Question: How can I make the size of a grid item take up the whole width? I can't find it in the material ui documentation.

'''
<Grid container>
<Grid item md={12} lg={12} spacing={0}>
<Header/>
</Grid>
<Grid item md={12} lg={12}>
<Footer styles={styles.Paper}/>
</Grid>
</Grid>
'''
The Grid that contains the Footer here is not taking up the full width, see the picture above.
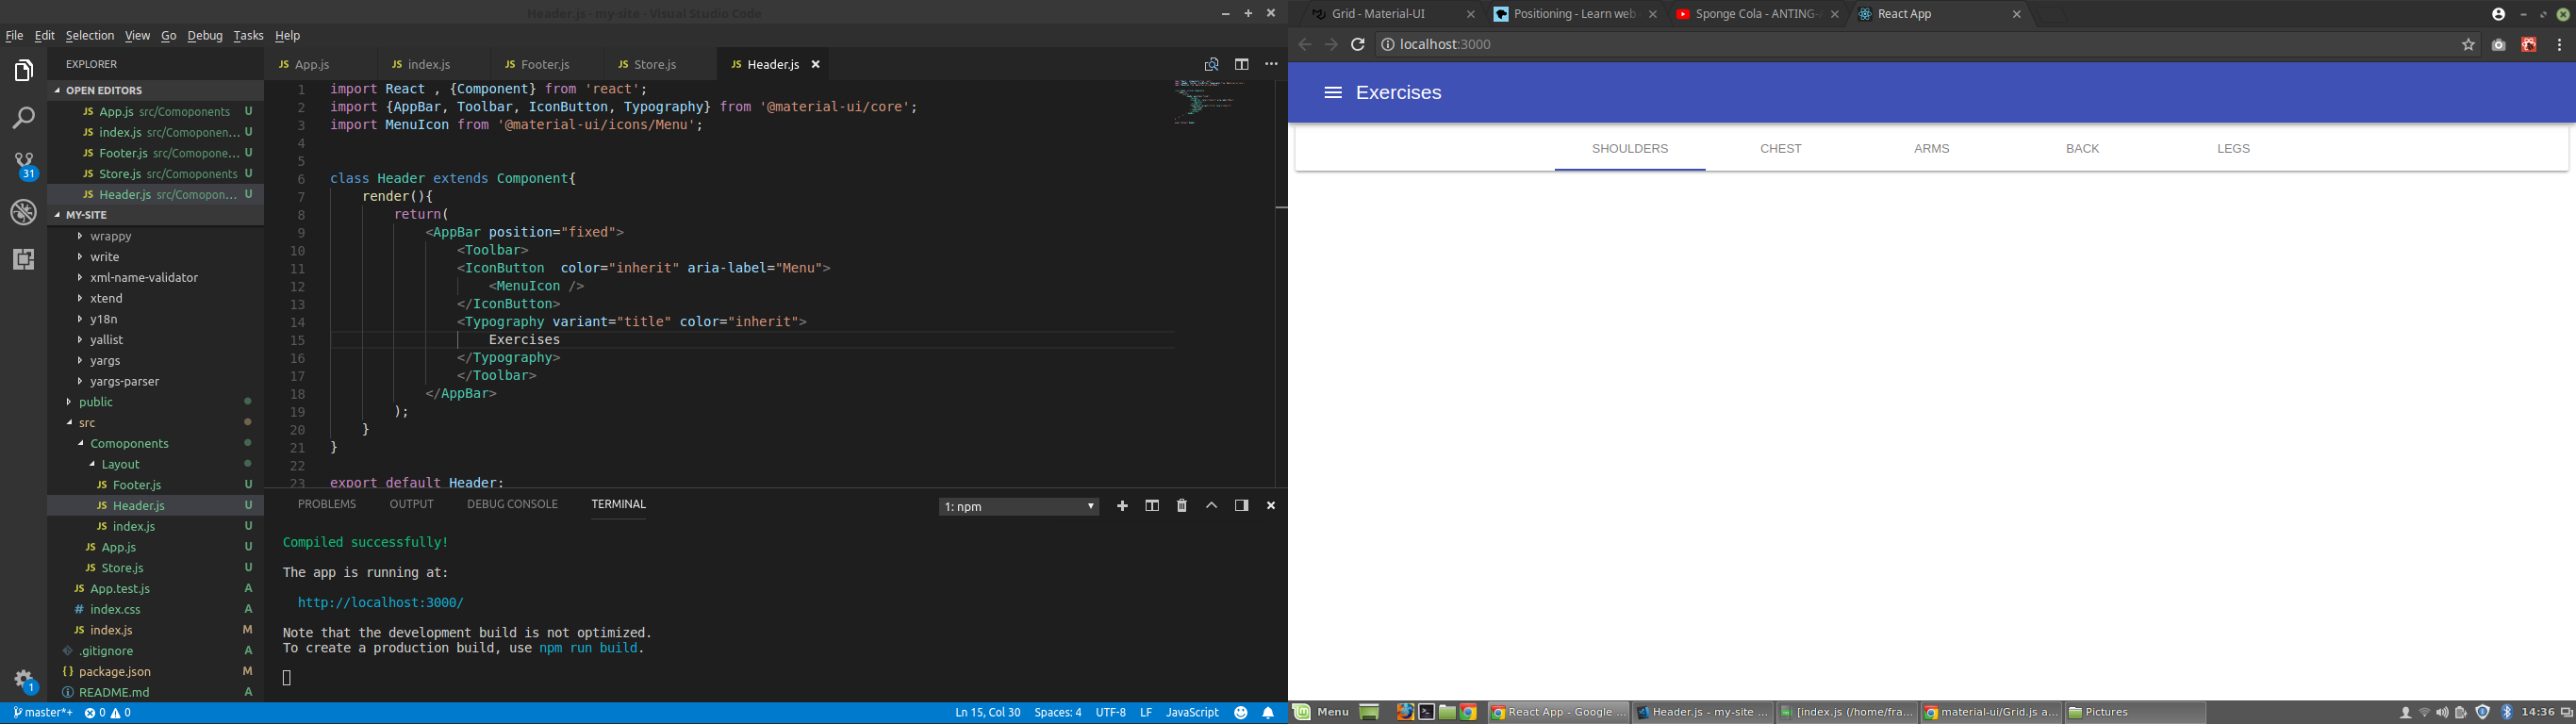
Answer: <URL>You can use spacing property with Grid container
'''
<Grid container spacing={40}>
<Grid item xs={12} style={{paddingLeft: 0, paddingRight: 0}}>
<Paper className={classes.paper}>xs=12</Paper>
</Grid>
<Grid item xs={12} sm={6}>
<Paper className={classes.paper}>xs=12 sm=6</Paper>
</Grid>
<Grid item xs={12} sm={6}>
<Paper className={classes.paper}>xs=12 sm=6</Paper>
</Grid>
</Grid>
'''
It worked for me.